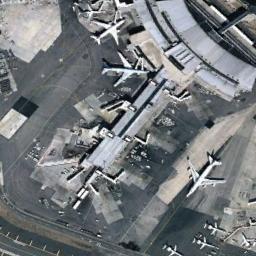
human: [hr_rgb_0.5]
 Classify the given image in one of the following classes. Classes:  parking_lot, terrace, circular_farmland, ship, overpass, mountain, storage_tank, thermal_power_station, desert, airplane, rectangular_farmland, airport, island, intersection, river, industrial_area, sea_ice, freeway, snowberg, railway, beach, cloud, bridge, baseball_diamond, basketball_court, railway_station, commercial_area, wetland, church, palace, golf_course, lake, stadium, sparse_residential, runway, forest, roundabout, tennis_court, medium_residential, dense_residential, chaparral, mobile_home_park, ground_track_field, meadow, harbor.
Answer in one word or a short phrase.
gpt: airplane